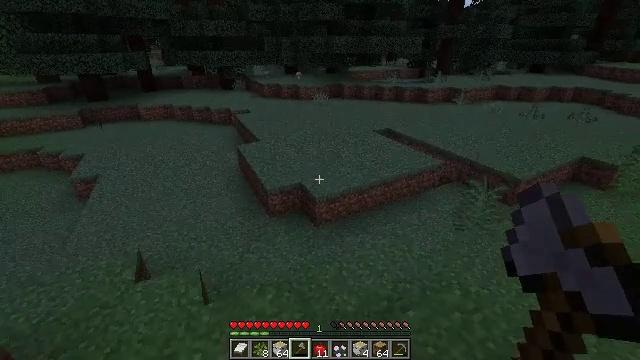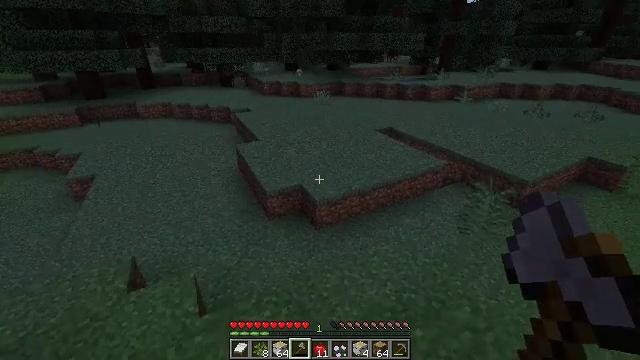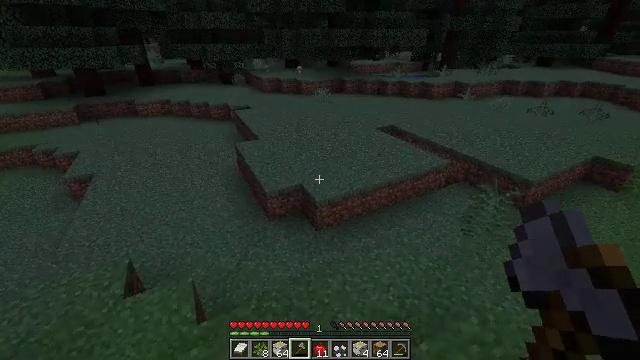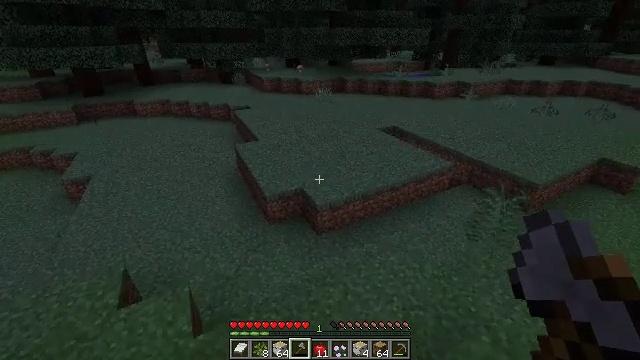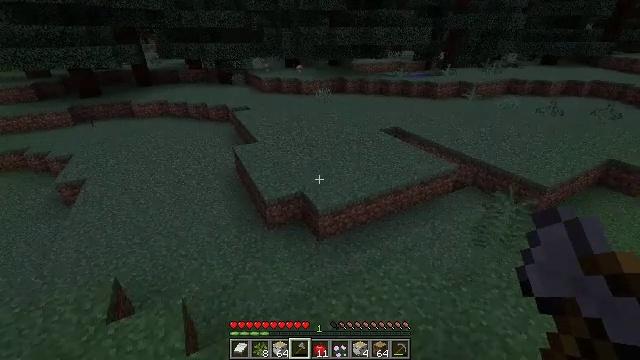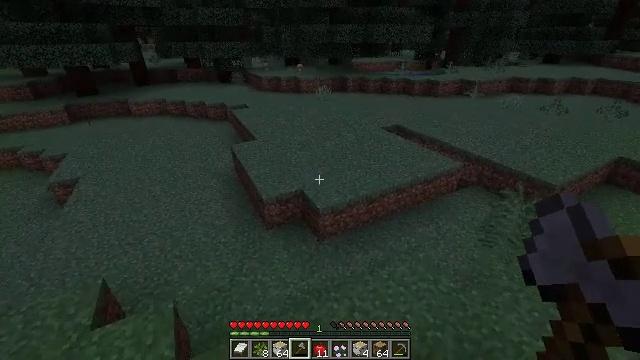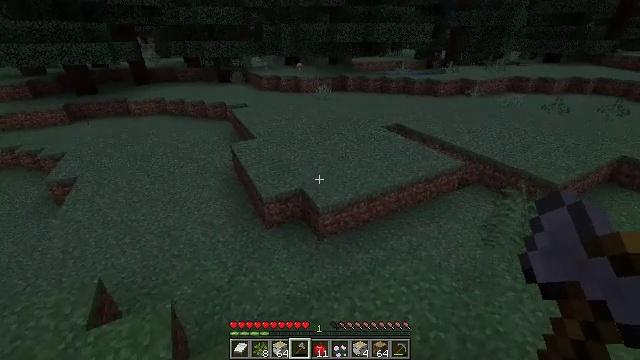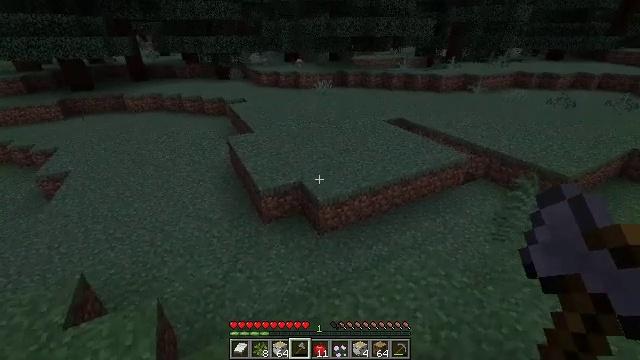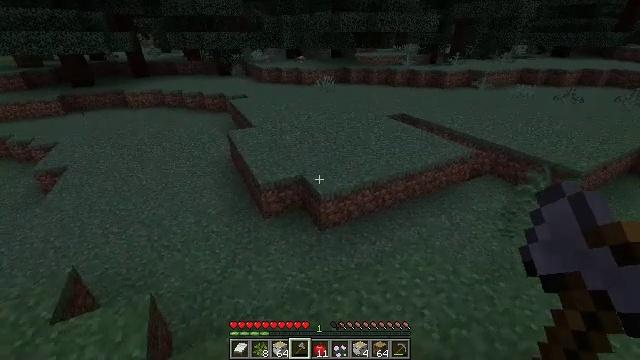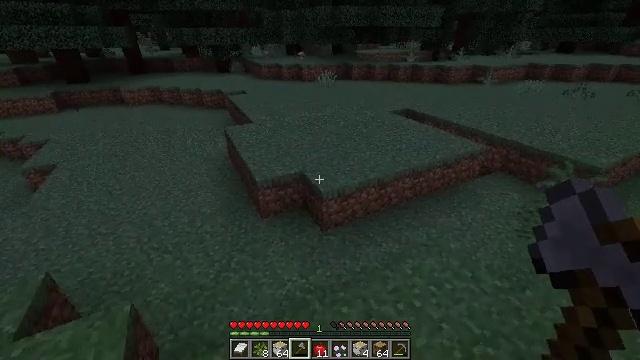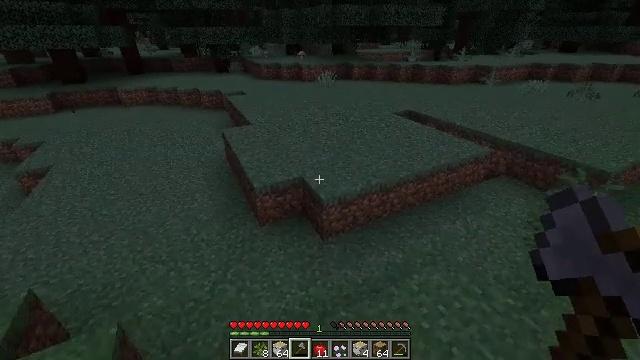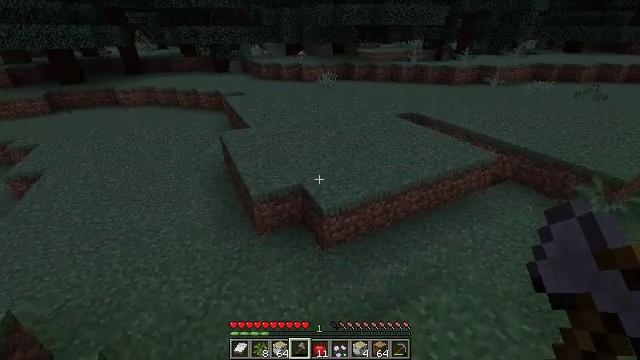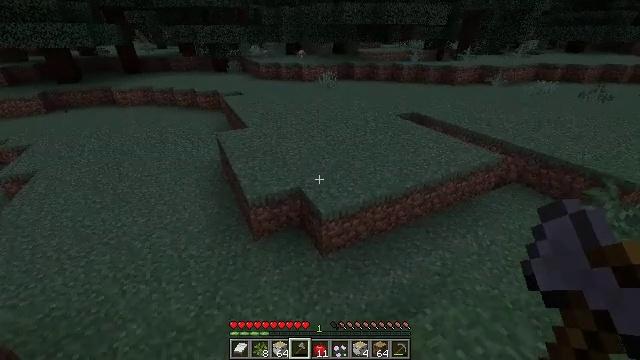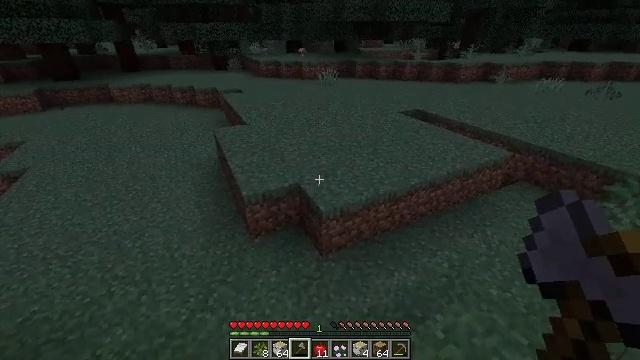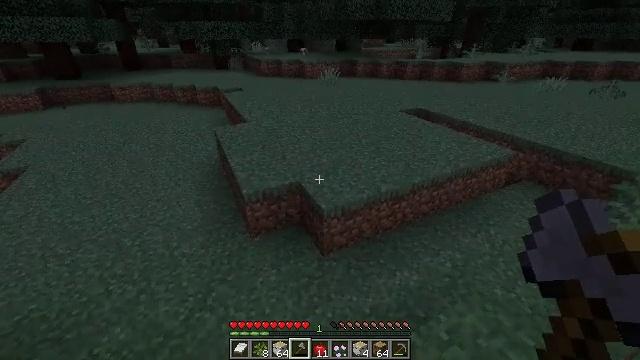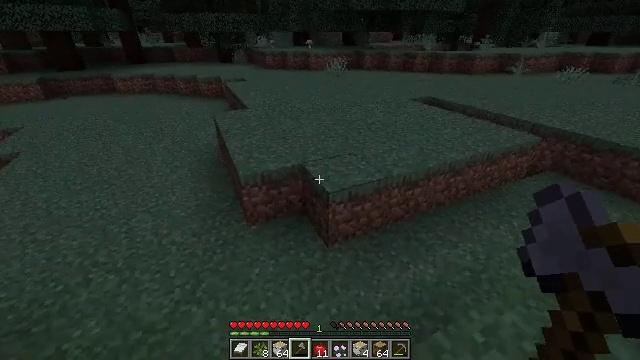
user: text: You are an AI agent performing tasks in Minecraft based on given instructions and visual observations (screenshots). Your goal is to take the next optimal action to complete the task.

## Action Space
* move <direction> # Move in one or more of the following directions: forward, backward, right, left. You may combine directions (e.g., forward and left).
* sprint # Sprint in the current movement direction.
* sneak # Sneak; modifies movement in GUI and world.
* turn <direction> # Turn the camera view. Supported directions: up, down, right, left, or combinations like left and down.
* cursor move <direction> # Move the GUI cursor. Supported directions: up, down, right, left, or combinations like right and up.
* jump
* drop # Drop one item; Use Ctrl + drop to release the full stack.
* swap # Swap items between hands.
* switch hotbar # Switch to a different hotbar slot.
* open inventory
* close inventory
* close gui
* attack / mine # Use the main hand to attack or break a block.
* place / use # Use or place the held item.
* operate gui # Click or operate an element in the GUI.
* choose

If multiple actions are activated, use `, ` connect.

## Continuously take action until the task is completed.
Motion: motion action
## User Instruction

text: Break the spruce leaves to clear the area.
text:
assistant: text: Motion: move forward
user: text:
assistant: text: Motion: move forward
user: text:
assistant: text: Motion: move forward
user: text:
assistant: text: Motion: move forward
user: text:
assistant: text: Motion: move forward
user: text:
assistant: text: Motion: move forward
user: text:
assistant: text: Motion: move forward
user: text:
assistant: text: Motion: move forward
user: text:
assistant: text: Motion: move forward
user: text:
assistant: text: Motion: move forward
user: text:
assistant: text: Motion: move forward
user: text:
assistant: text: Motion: move forward
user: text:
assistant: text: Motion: move forward
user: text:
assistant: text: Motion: move forward
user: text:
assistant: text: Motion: move forward, turn left
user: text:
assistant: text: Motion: move forward, turn left
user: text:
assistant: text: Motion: move forward, turn left
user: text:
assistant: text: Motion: move forward and move left, turn left
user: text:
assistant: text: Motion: move forward and move left
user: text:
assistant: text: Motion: move forward and move left
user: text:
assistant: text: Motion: move forward
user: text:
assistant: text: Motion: move forward
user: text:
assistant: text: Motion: move forward, turn right
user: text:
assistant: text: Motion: move forward, turn right
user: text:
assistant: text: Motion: move forward, turn right
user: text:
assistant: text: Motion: move forward
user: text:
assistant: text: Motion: move forward
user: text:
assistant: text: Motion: move forward, turn up
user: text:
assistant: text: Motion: move forward, turn up
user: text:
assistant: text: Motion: move forward, turn up